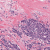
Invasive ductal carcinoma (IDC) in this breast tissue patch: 1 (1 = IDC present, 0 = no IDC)